Question: I am developing an IOS application. I am using custom Ok button for iPhone number pad. This code work in all IOS version but IOS 8.3 not working.OK button added to keyboard but click event not working.

'''
- (void)updateKeyboardButtonFor:(UITextField *)textField {
// Remove any previous button
[self.numberPadDoneButton removeFromSuperview];
self.numberPadDoneButton = nil;
// Does the text field use a number pad?
if (textField==nil || textField.keyboardType != UIKeyboardTypeNumberPad){
return;
}
// If there's no keyboard yet, don't do anything
if ([[[UIApplication sharedApplication] windows] count] < 2)
return;
UIWindow *keyboardWindow = [[[UIApplication sharedApplication] windows] objectAtIndex:1];
// Create new custom button
self.numberPadDoneButton = [UIButton buttonWithType:UIButtonTypeCustom];
self.numberPadDoneButton.frame = CGRectMake(0, 163, 106, 53);
self.numberPadDoneButton.adjustsImageWhenHighlighted = FALSE;
[self.numberPadDoneButton setImage:self.numberPadDoneImageNormal forState:UIControlStateNormal];
[self.numberPadDoneButton setImage:self.numberPadDoneImageHighlighted forState:UIControlStateHighlighted];
[self.numberPadDoneButton addTarget:self action:@selector(numberPadDoneButton:) forControlEvents:UIControlEventTouchUpInside];
/*
// Locate keyboard view and add button
NSString *keyboardPrefix = [[[UIDevice currentDevice] systemVersion] floatValue] >= 3.2 ? @"<UIPeripheralHost" : @"<UIKeyboard";
for (UIView *subView in keyboardWindow.subviews) {
if ([[subView description] hasPrefix:keyboardPrefix]) {
[subView addSubview:self.numberPadDoneButton];
[self.numberPadDoneButton addTarget:self action:@selector(numberPadDoneButton:) forControlEvents:UIControlEventTouchUpInside];
break;
}
}
*/
UIWindow* tempWindow;
UIView* keyboard;
for (UIWindow *window in [[UIApplication sharedApplication] windows])
{
if ([NSStringFromClass([window class]) isEqualToString:@"UITextEffectsWindow"])
{
tempWindow = window;
break;
}
}
for(int i = 0 ; i < [tempWindow.subviews count] ; i++)
{
keyboard = [tempWindow.subviews objectAtIndex:i];
// keyboard found, add the button
if([[keyboard description] hasPrefix:@"<UIPeripheralHost"] == YES){
[keyboard addSubview:self.numberPadDoneButton];
}
//This code will work on iOS 8.0
else if([[keyboard description] hasPrefix:@"<UIInputSetContainerView"] == YES){
for(int i = 0 ; i < [keyboard.subviews count] ; i++)
{
UIView* hostkeyboard = [keyboard.subviews objectAtIndex:i];
if([[hostkeyboard description] hasPrefix:@"<UIInputSetHost"] == YES){
[hostkeyboard addSubview:self.numberPadDoneButton];
BOOL isPortrait = UIInterfaceOrientationIsPortrait([UIApplication sharedApplication].statusBarOrientation);
self.numberPadDoneButton.frame = CGRectMake(((isPortrait) ? 0 : -1),((int) (hostkeyboard.frame.size.height*3)/4) + ((isPortrait) ? 0 : 1),(int) hostkeyboard.frame.size.width/3-1, (isPortrait) ? 60 : 40);
[self.numberPadDoneButton addTarget:self action:@selector(numberPadDoneButton:) forControlEvents:UIControlEventTouchUpInside];
}
}
}
}
}
'''
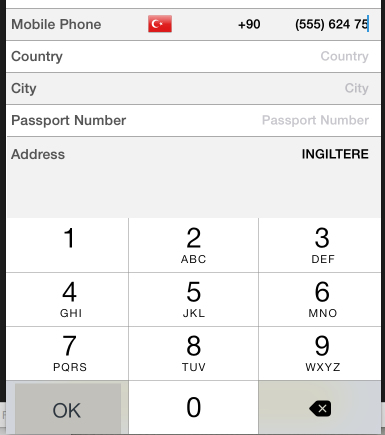
Answer: Ok I am solving this issue all IOS versions also IOS 8.3 FYI
NumpadViewController.h
'''
#import <UIKit/UIKit.h>
@interface NumberPadViewController : BaseViewController {
UIImage *numberPadDoneImageNormal;
UIImage *numberPadDoneImageHighlighted;
UIButton *numberPadDoneButton;
}
@property (nonatomic, retain) UIImage *numberPadDoneImageNormal;
@property (nonatomic, retain) UIImage *numberPadDoneImageHighlighted;
@property (nonatomic, retain) UIButton *numberPadDoneButton;
- (IBAction)numberPadDoneButton:(id)sender;
- (void)doneButtonClick:(id)sender;
@end
'''
NumpadViewController.m
'''
#import "NumpadViewController.h"
@implementation NumberPadViewController
@synthesize numberPadDoneImageNormal;
@synthesize numberPadDoneImageHighlighted;
@synthesize numberPadDoneButton;
- (id)initWithNibName:(NSString *)nibName bundle:(NSBundle *)nibBundle {
if ((self = [super initWithNibName:nibName bundle:nibBundle]) == nil) {
return nil;
}
if ([Helper isIOS7]) {
self.numberPadDoneImageNormal = [UIImage imageNamed:@"DoneDown7.png"];
self.numberPadDoneImageHighlighted = [UIImage imageNamed:@"DoneUp7.png"];
}else{
self.numberPadDoneImageNormal = [UIImage imageNamed:@"DoneUp.png"];
self.numberPadDoneImageHighlighted = [UIImage imageNamed:@"DoneDown.png"];
}
return self;
}
- (void)viewWillAppear:(BOOL)animated {
[super viewWillAppear:animated];
[SVProgressHUD dismiss];
if([Helper isDeviceiPhone]){
// Add listener for keyboard display events
if ([[[UIDevice currentDevice] systemVersion] floatValue] >= 3.2) {
[[NSNotificationCenter defaultCenter] addObserver:self
selector:@selector(keyboardDidShow:)
name:UIKeyboardDidShowNotification
object:nil];
[[NSNotificationCenter defaultCenter] addObserver:self
selector:@selector(keyboardWillHide:)
name:UIKeyboardDidHideNotification
object:nil];
} else {
[[NSNotificationCenter defaultCenter] addObserver:self
selector:@selector(keyboardWillShow:)
name:UIKeyboardWillShowNotification
object:nil];
[[NSNotificationCenter defaultCenter] addObserver:self selector:@selector(keyboardWillHide:) name:UIKeyboardWillHideNotification object:nil];
}
// Add listener for all text fields starting to be edited
[[NSNotificationCenter defaultCenter] addObserver:self
selector:@selector(textFieldDidBeginEditingHandler:)
name:UITextFieldTextDidBeginEditingNotification
object:nil];
[[NSNotificationCenter defaultCenter] addObserver:self
selector:@selector(textFieldDidEndEditingHandler:)
name:UITextFieldTextDidEndEditingNotification
object:nil];
}
}
- (void)viewWillDisappear:(BOOL)animated {
if([Helper isDeviceiPhone]){
if ([[[UIDevice currentDevice] systemVersion] floatValue] >= 3.2) {
[[NSNotificationCenter defaultCenter] removeObserver:self
name:UIKeyboardDidShowNotification
object:nil];
[[NSNotificationCenter defaultCenter] removeObserver:self
name:UIKeyboardDidHideNotification
object:nil];
} else {
[[NSNotificationCenter defaultCenter] removeObserver:self
name:UIKeyboardWillShowNotification
object:nil];
[[NSNotificationCenter defaultCenter] removeObserver:self
name:UIKeyboardWillHideNotification
object:nil];
}
[[NSNotificationCenter defaultCenter] removeObserver:self
name:UITextFieldTextDidBeginEditingNotification
object:nil];
}
if (self.numberPadDoneButton!=nil) {
[self.numberPadDoneButton removeFromSuperview];
}
[super viewWillDisappear:animated];
}
- (UIView *)findFirstResponderUnder:(UIView *)root {
if (root.isFirstResponder)
return root;
for (UIView *subView in root.subviews) {
UIView *firstResponder = [self findFirstResponderUnder:subView];
if (firstResponder != nil)
return firstResponder;
}
return nil;
}
- (UITextField *)findFirstResponderTextField {
UIResponder *firstResponder = [self findFirstResponderUnder:[self.view window]];
if (![firstResponder isKindOfClass:[UITextField class]])
return nil;
return (UITextField *)firstResponder;
}
- (void)textFieldDidBeginEditingHandler:(NSNotification *)note {
[self addButtonToKeyboard:[note object]];
}
- (void)textFieldDidEndEditingHandler:(NSNotification *)note {
[self removedSearchButtonFromKeypad];
}
- (void)keyboardWillShow:(NSNotification *)note {
[self addButtonToKeyboard:[self findFirstResponderTextField]];
}
- (void)keyboardDidShow:(NSNotification *)note {
//[self updateKeyboardButtonFor:[self findFirstResponderTextField]];
[self addButtonToKeyboard:[self findFirstResponderTextField]];
}
- (void)keyboardWillHide:(NSNotification*)note {
[self removedSearchButtonFromKeypad];
}
- (IBAction)numberPadDoneButton:(id)sender {
UITextField *textField = [self findFirstResponderTextField];
[textField resignFirstResponder];
if ( [self respondsToSelector:@selector(doneButtonClick:)] ) {
[self doneButtonClick:textField];
}
}
- (void)doneButtonClick:(id)sender{
}
- (void)dealloc {
[numberPadDoneImageNormal release];
[numberPadDoneImageHighlighted release];
[numberPadDoneButton release];
[super dealloc];
}
- (void)addButtonToKeyboard:(UITextField *)textField
{
[self removedSearchButtonFromKeypad];
if (textField==nil || textField.keyboardType != UIKeyboardTypeNumberPad){
return;
}
// create custom button
self.numberPadDoneButton = [UIButton buttonWithType:UIButtonTypeCustom];
//self.numberPadDoneButton.frame = CGRectMake(0, 163+44, 106, 53);
self.self.numberPadDoneButton.frame = CGRectMake(0, [[UIScreen mainScreen] bounds].size.height - 53, [[UIScreen mainScreen] bounds].size.width / 3, 53);
self.numberPadDoneButton.adjustsImageWhenHighlighted = NO;
[self.numberPadDoneButton setTag:67123];
[self.numberPadDoneButton setImage:self.numberPadDoneImageNormal forState:UIControlStateNormal];
[self.numberPadDoneButton setImage:self.numberPadDoneImageHighlighted forState:UIControlStateHighlighted];
[self.numberPadDoneButton addTarget:self action:@selector(numberPadDoneButton:) forControlEvents:UIControlEventTouchUpInside];
// locate keyboard view
NSInteger windowCount = [[[UIApplication sharedApplication] windows] count];
if (windowCount < 2) {
return;
}
UIWindow* tempWindow = [[[UIApplication sharedApplication] windows] objectAtIndex:1];
UIButton* donebtn = (UIButton*)[tempWindow viewWithTag:67123];
if (donebtn == nil)//to avoid adding again and again as per my requirement (previous and next button on keyboard)
[tempWindow addSubview:self.numberPadDoneButton];
}
-(void) removedSearchButtonFromKeypad{
NSInteger windowCount = [[[UIApplication sharedApplication] windows] count];
if (windowCount < 2) {
return;
}
UIWindow* tempWindow = [[[UIApplication sharedApplication] windows] objectAtIndex:1];
for(int i = 0 ; i < [tempWindow.subviews count] ; i++)
{
UIView* keyboard = [tempWindow.subviews objectAtIndex:i];
[self removeButton:keyboard];
}
}
-(void) removeButton:(UIView*)keypadView{
UIButton* donebtn = (UIButton*)[keypadView viewWithTag:67123];
if(donebtn){
[donebtn removeFromSuperview];
donebtn = nil;
}
}
@end
'''